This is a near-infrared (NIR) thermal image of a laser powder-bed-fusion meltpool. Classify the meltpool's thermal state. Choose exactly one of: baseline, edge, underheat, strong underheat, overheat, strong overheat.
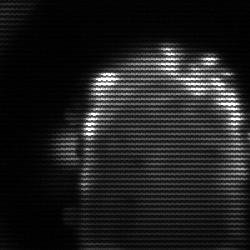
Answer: baseline